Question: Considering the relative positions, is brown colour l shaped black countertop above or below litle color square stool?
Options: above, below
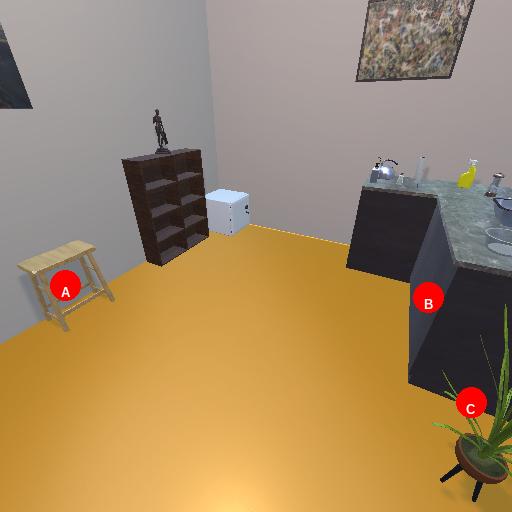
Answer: above